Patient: sex F, age 33
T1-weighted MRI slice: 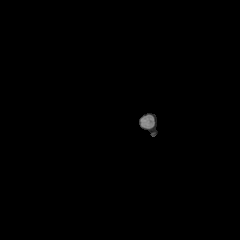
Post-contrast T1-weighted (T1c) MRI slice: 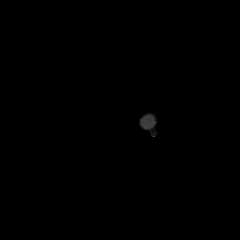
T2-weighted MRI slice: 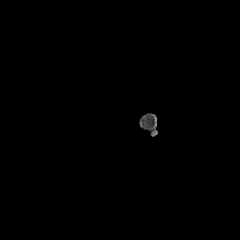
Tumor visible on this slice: no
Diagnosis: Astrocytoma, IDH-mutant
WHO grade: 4